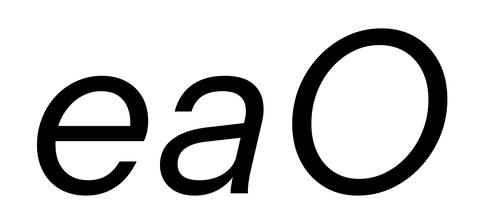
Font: InstrumentSans-Italic_Italic